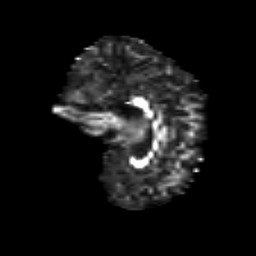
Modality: FA
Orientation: sagittal
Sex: female
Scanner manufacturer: siemens
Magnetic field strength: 3 T
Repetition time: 5 s
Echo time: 0.071 s